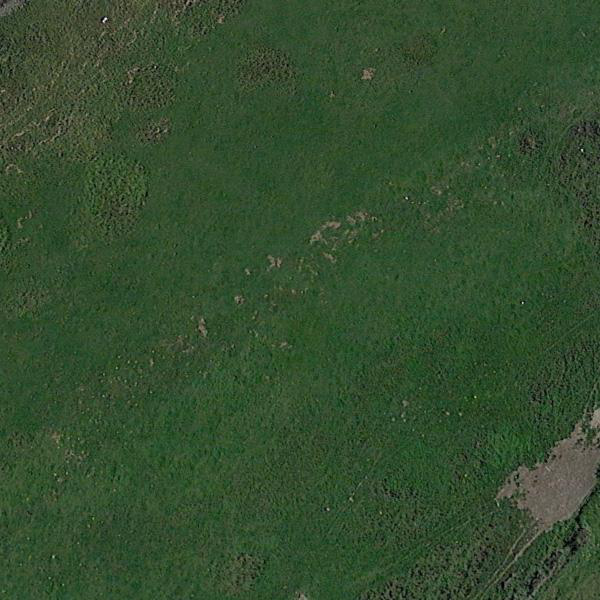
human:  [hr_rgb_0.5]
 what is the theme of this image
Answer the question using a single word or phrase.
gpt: meadow